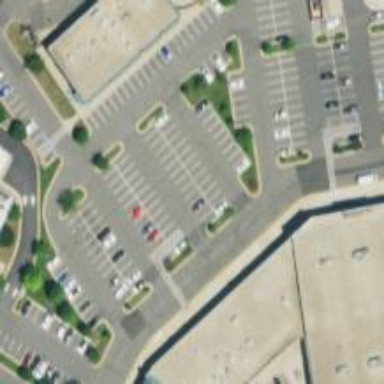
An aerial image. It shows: Parking space.